Question: I am plotting a scatterplot matrix using 'ggpairs'. I am using the following code:
'''
# Load required packages
require(GGally)
# Load datasets
data(state)
df <- data.frame(state.x77,
State = state.name,
Abbrev = state.abb,
Region = state.region,
Division = state.division
)
# Create scatterplot matrix
p <- ggpairs(df,
# Columns to include in the matrix
columns = c(3,5,6,7),
# What to include above diagonal
# list(continuous = "points") to mirror
# "blank" to turn off
upper = "blank",
legends=T,
# What to include below diagonal
lower = list(continuous = "points"),
# What to include in the diagonal
diag = list(continuous = "density"),
# How to label inner plots
# internal, none, show
axisLabels = "none",
# Other aes() parameters
colour = "Region",
title = "State Scatterplot Matrix"
)
# Show the plot
print(p)
'''
and I get the following plot:

Now, one can easily see that I am getting legends for every plot in the matrix. I would like to have ONLY ONE universal legend for the whole plot. How do I do that?
Any help would be much appreciated.
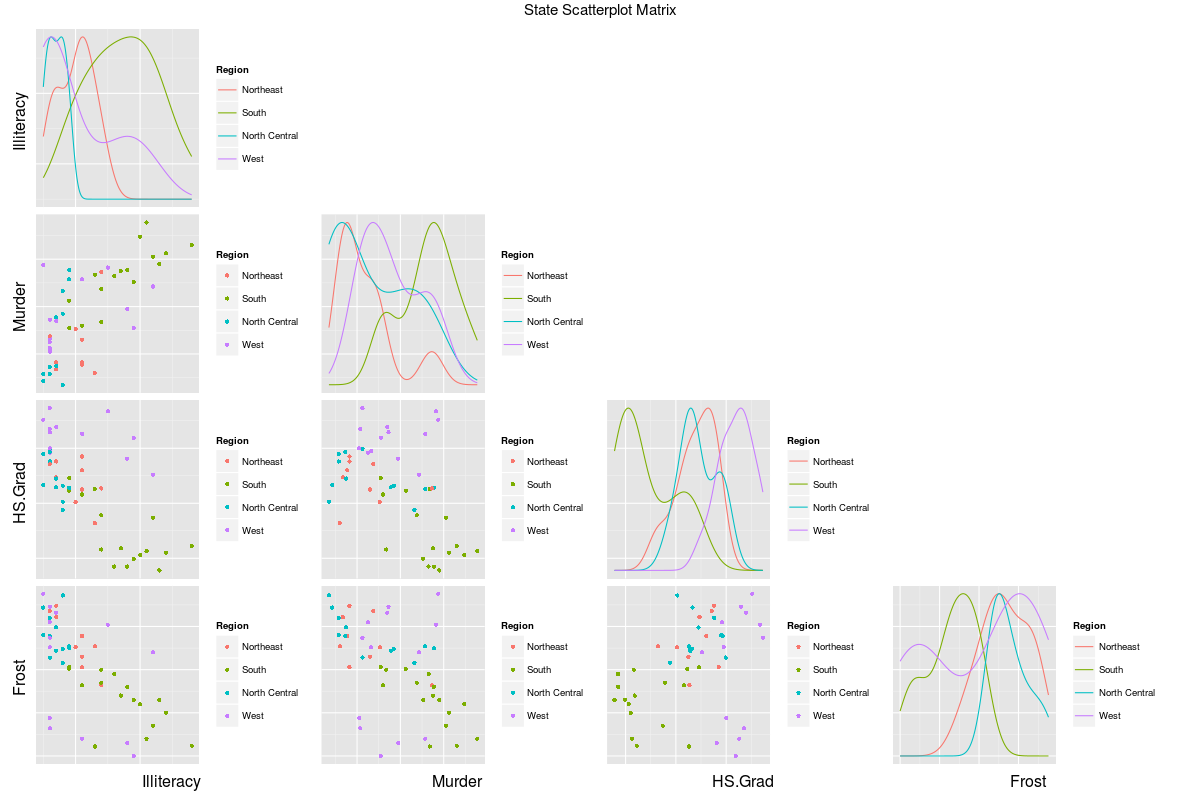
Answer: I am working on something similar, this is the approach i would take,
1. Ensure legends are set to 'TRUE' in the ggpairs function call
2. Now iterate over the subplots in the plot matrix and remove the legends for each of them and just retain one of them since the densities are all plotted on the same column. colIdx <- c(3,5,6,7)
for (i in 1:length(colIdx)) {
# Address only the diagonal elements
# Get plot out of matrix
inner <- getPlot(p, i, i);
# Add any ggplot2 settings you want (blank grid here)
inner <- inner + theme(panel.grid = element_blank()) +
theme(axis.text.x = element_blank())
# Put it back into the matrix
p <- putPlot(p, inner, i, i)
for (j in 1:length(colIdx)){
if((i==1 & j==1)){
# Move legend right
inner <- getPlot(p, i, j)
inner <- inner + theme(legend.position=c(length(colIdx)-0.25,0.50))
p <- putPlot(p, inner, i, j)
}
else{
# Delete legend
inner <- getPlot(p, i, j)
inner <- inner + theme(legend.position="none")
p <- putPlot(p, inner, i, j)
}
}
}